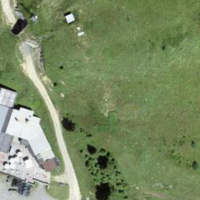
EUNIS habitat code: 23
Species observed at this site:
Arnica montana
Fulica atra
Pyrrhocorax graculus
Turdus pilaris
Phoenicurus ochruros
Aythya fuligula
Tussilago farfara
Saxicola rubicola
Buteo buteo
Falco tinnunculus
Turdus torquatus